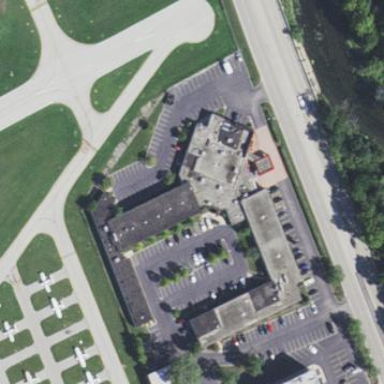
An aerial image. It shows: Hotel building.